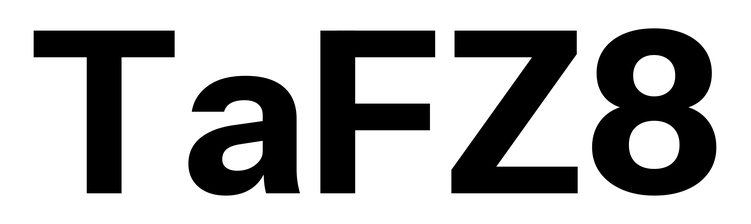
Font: InstrumentSans_Bold